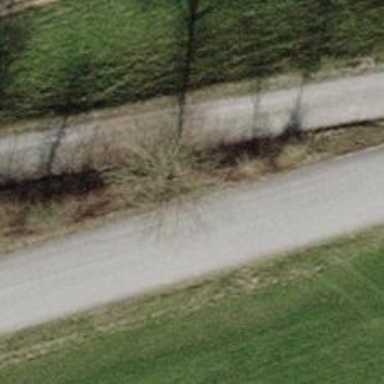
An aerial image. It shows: Hedge acting as barrier.